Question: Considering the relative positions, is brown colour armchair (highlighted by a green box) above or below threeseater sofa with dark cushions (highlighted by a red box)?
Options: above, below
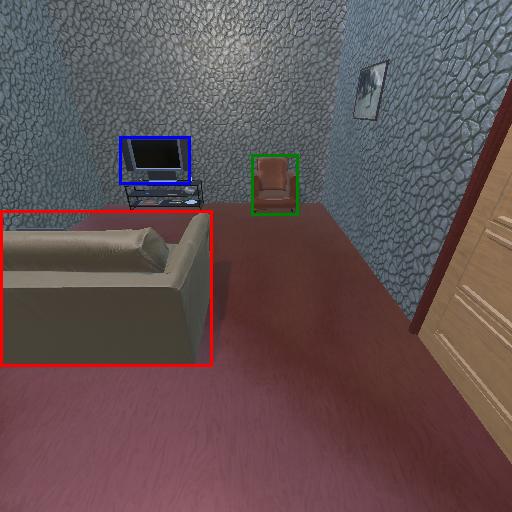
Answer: above